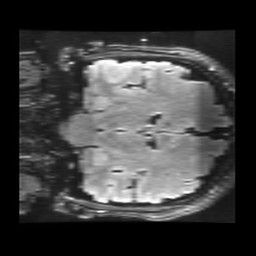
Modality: FLAIR
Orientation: coronal
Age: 27
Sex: female
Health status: healthy
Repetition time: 12 s
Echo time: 0.09782 s